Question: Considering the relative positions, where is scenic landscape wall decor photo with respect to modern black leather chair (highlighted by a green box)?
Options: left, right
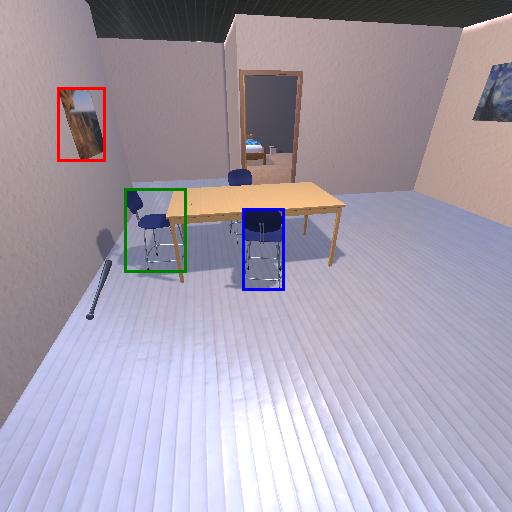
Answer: left